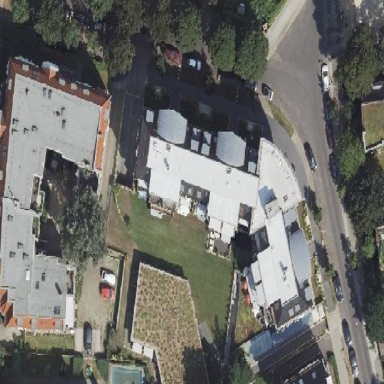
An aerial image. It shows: Unique quadruple saltbox-shaped roof outlines building with multiple apartments.